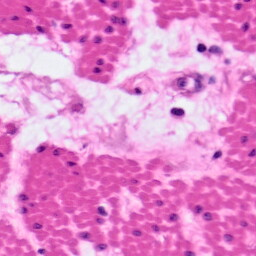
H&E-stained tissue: Pancreatic